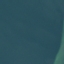
Land use / land cover class: SeaLake